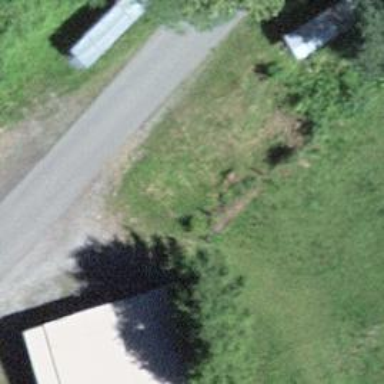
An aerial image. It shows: Fence.